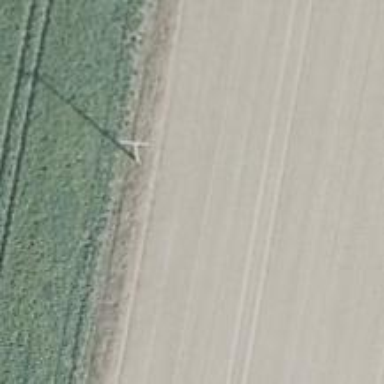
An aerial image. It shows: Power pole.